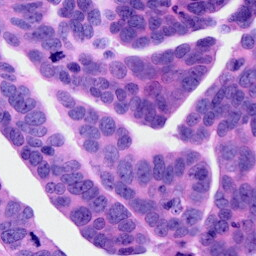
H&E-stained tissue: Ovarian